Field crop: tomato
Growth stage: 2
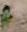
Species: solanum